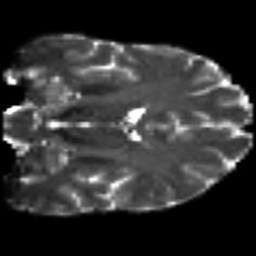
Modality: T2w
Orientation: coronal
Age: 32
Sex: male
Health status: ill
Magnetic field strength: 3 T
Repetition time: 9 s
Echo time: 0.093 s